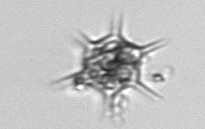
Label: Dictyocha